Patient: sex M, age 31
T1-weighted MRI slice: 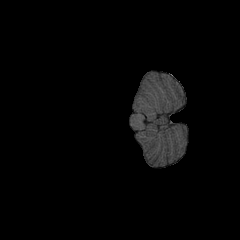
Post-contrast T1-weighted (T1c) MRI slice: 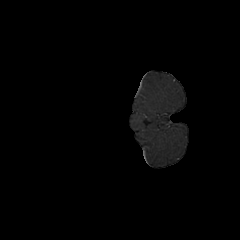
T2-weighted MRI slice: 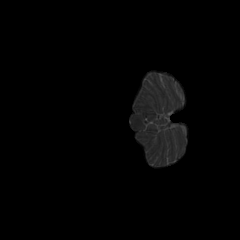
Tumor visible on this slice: no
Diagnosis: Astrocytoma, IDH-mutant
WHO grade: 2